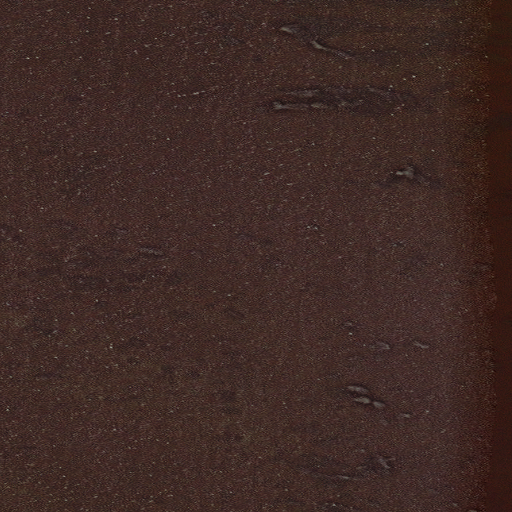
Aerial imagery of island in Alaska named Isanotski Islands containing only unknown